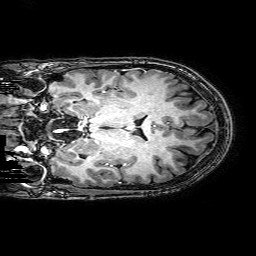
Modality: T1w
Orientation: coronal
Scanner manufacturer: philips
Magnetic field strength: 3 T
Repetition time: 0.0096 s
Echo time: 0.0046 s